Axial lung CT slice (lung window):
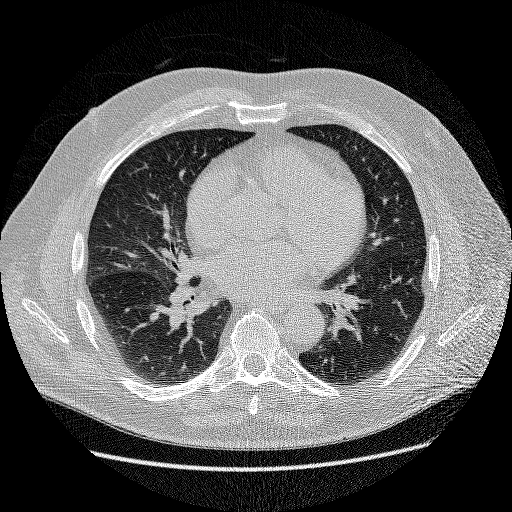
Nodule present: no